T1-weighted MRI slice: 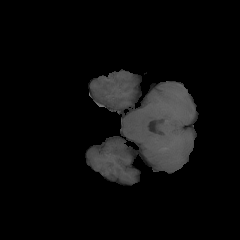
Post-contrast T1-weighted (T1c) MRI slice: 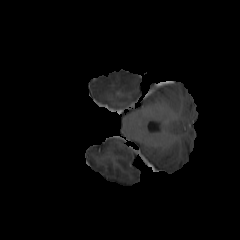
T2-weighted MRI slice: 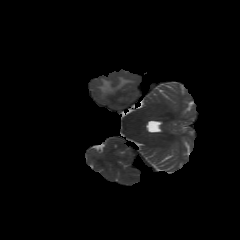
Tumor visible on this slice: yes